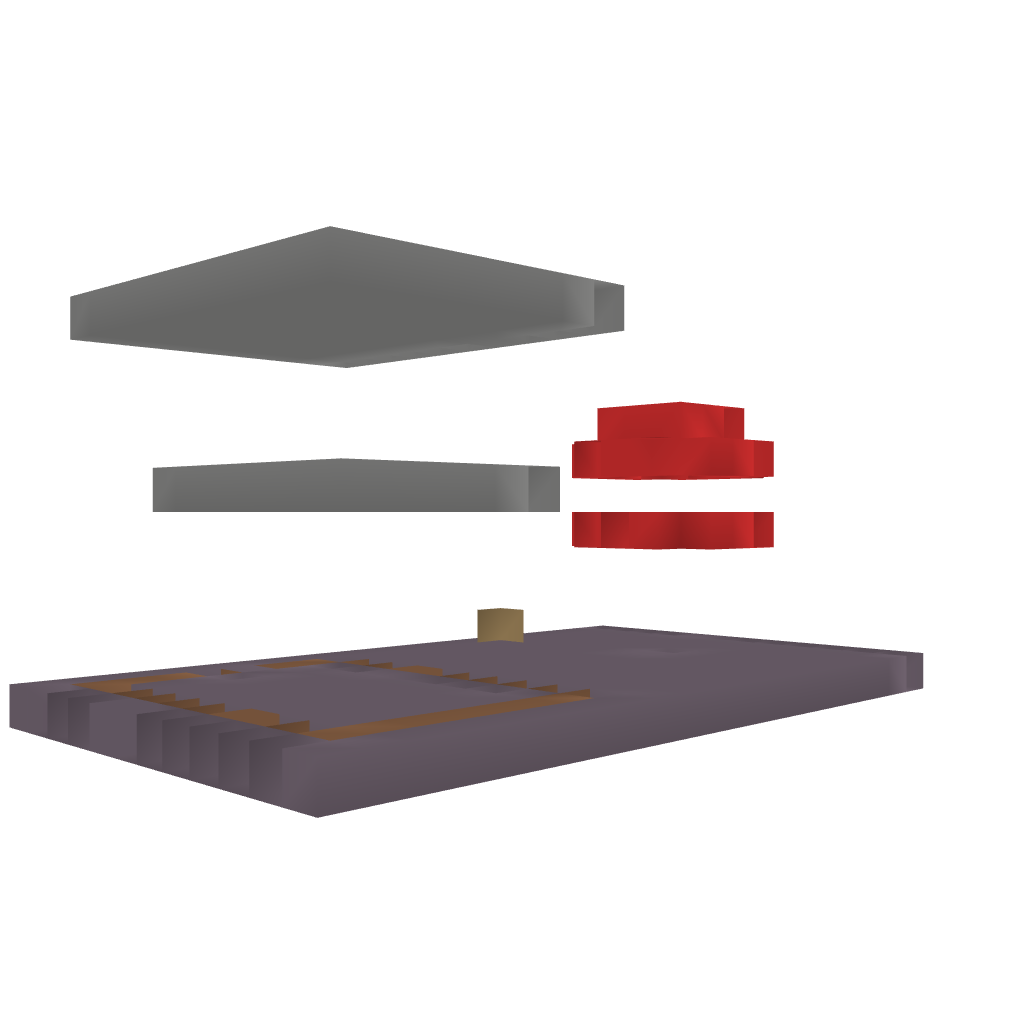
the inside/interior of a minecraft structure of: Mooshroom red house